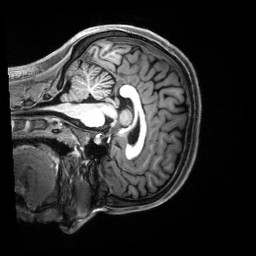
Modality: T1w
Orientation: sagittal
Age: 19
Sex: female
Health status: healthy
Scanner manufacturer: siemens
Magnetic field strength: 3 T
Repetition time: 2.5 s
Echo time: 0.00222 s